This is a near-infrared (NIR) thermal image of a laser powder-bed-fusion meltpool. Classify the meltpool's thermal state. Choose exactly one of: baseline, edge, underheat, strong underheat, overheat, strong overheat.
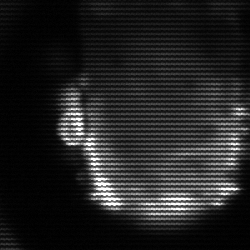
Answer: baseline